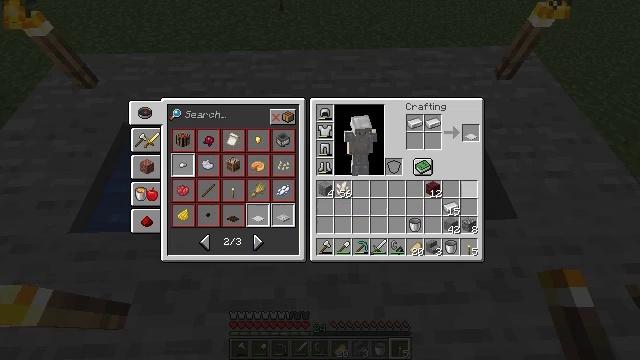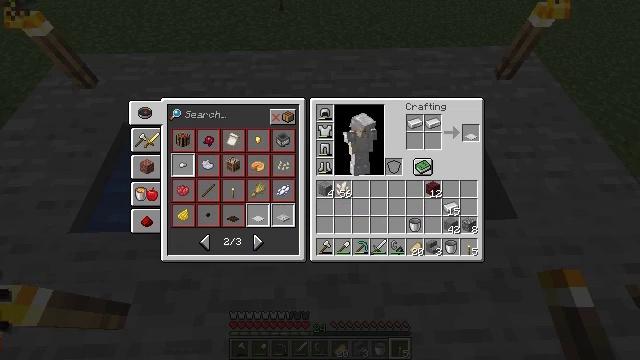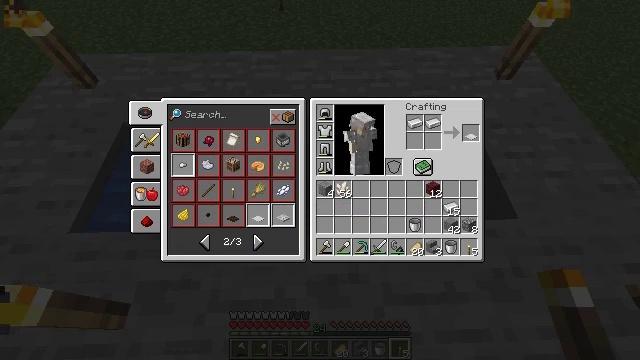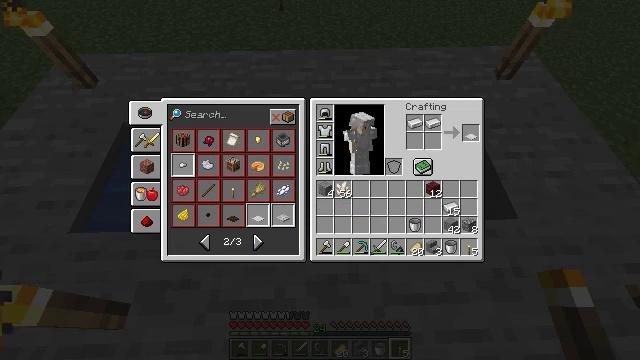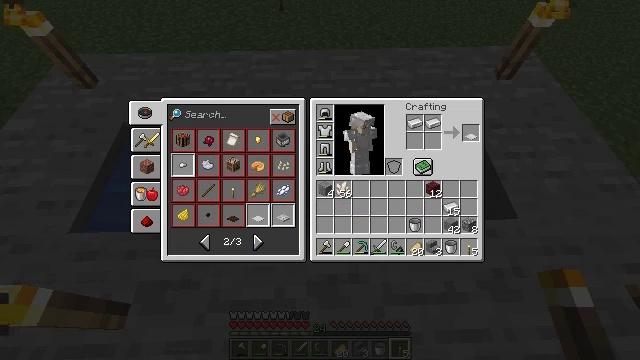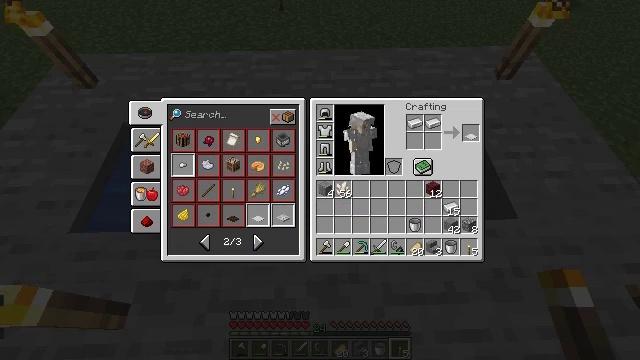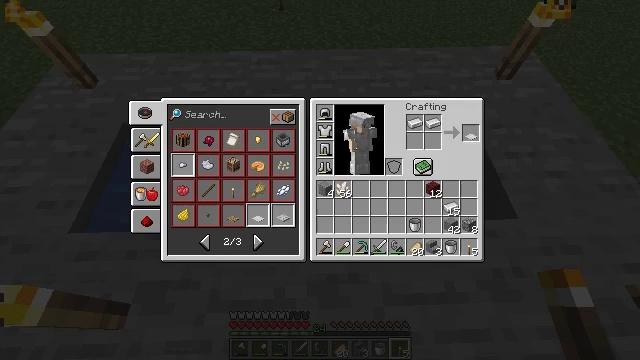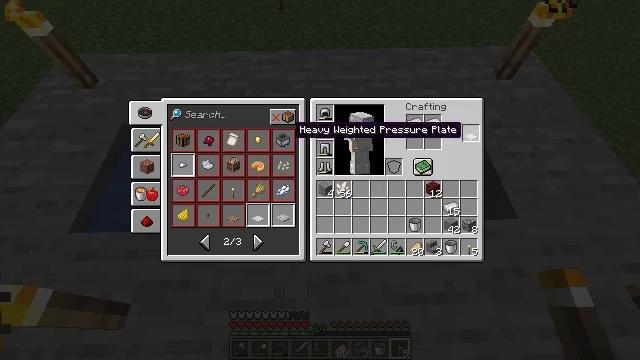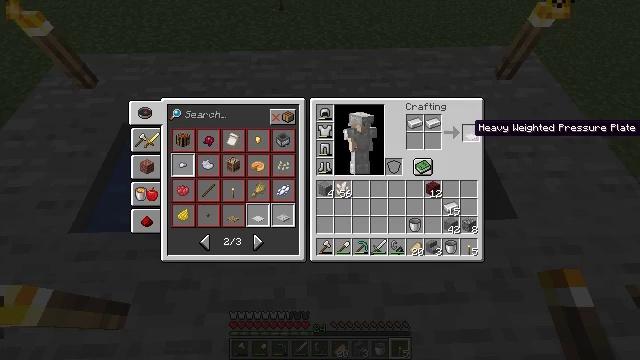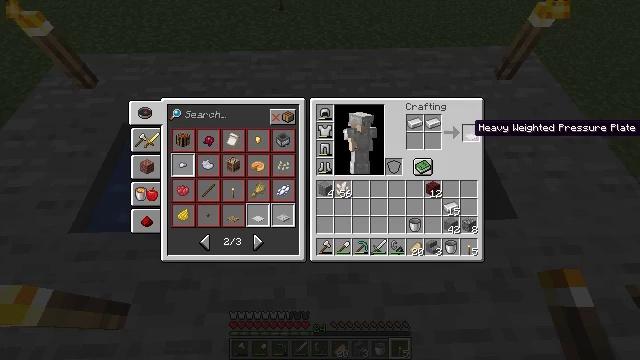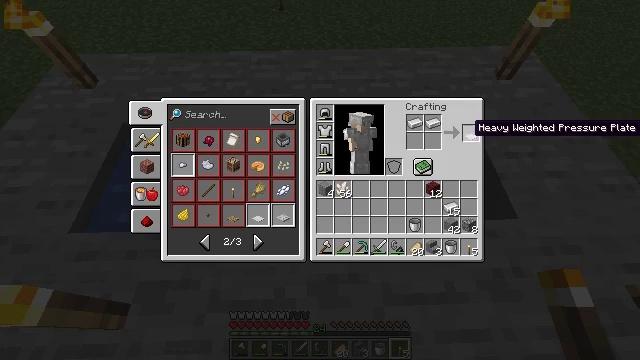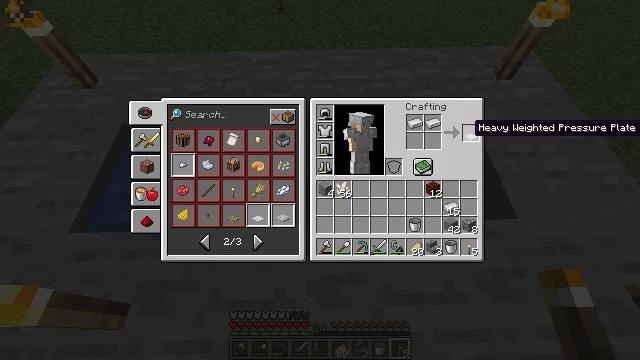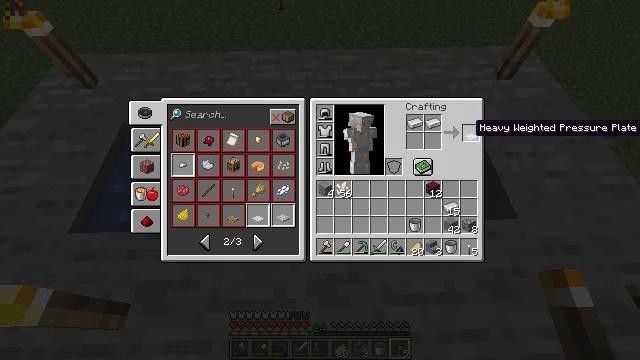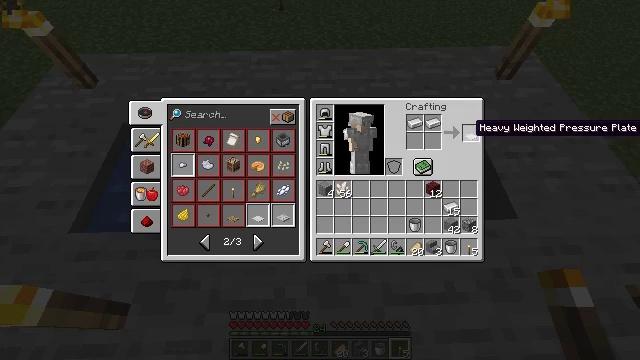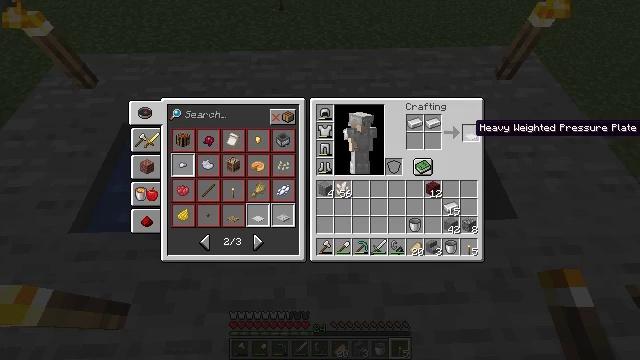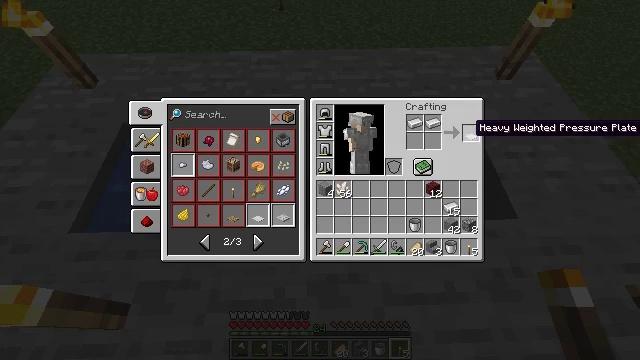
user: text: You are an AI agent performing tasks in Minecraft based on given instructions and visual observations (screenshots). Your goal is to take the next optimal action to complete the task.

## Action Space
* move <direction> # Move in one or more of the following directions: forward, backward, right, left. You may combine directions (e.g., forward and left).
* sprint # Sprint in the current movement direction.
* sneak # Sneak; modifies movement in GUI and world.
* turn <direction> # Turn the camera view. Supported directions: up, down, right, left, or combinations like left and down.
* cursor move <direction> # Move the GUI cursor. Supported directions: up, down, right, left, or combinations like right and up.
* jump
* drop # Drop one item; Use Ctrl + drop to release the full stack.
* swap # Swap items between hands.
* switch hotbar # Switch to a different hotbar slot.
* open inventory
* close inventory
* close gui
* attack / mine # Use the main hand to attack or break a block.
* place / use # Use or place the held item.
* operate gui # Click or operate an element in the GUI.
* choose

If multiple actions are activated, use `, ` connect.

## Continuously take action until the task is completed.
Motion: motion action
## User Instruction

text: Open a crafting table and craft the heavy weighted pressure plate.
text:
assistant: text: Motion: turn right and up
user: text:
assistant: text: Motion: turn up
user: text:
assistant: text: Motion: no_op
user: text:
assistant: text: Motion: no_op
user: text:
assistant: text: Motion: no_op
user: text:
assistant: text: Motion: turn left
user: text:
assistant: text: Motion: turn left
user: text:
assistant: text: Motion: no_op
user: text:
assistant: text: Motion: no_op
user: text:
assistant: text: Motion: no_op
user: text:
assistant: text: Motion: no_op
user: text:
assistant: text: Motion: no_op
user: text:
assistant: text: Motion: no_op
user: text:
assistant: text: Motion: no_op
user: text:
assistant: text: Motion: no_op
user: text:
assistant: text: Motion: no_op
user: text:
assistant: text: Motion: no_op
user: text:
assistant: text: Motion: no_op
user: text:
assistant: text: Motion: attack / mine
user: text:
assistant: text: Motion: attack / mine
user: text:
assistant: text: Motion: turn down
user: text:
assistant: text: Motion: turn down
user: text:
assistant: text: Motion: turn down
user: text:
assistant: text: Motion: no_op
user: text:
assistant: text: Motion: no_op